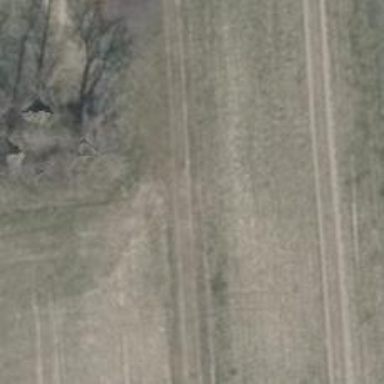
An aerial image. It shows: Grass track with grade4 surface.